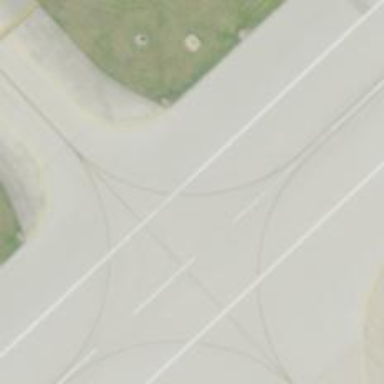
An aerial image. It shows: Image of taxiway at airport.